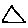
Label: triangle